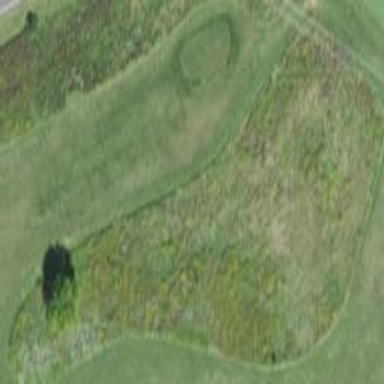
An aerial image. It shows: Rough area in golf course.